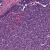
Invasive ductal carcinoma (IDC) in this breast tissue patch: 1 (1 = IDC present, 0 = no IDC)